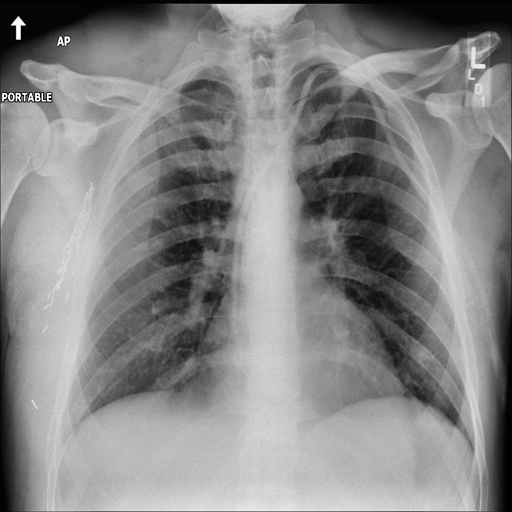
Finding: NORMAL